Interaction volume radius: 10 \u00c5
Interaction volume height: 20 \u00c5
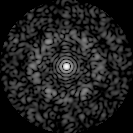
Disorder parameter: 0.783